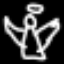
Label: angel